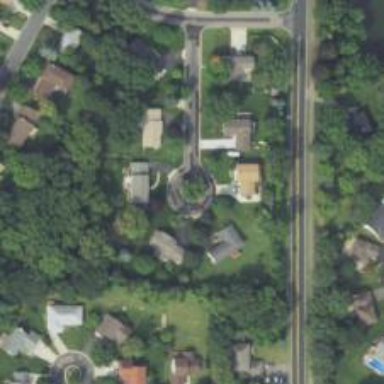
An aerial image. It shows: Turning loop on the road.